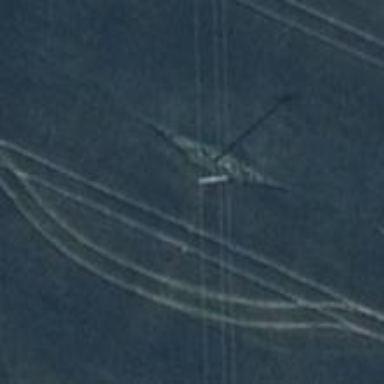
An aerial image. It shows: Power pole.